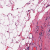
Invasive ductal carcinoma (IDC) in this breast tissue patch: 0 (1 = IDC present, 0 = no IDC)